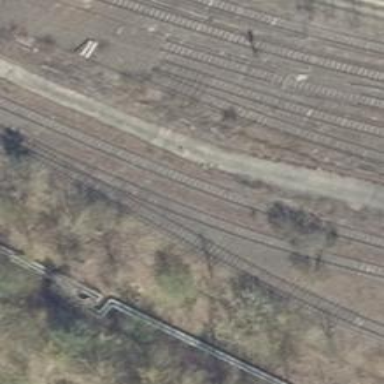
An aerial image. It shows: Electrified rail in service yard.